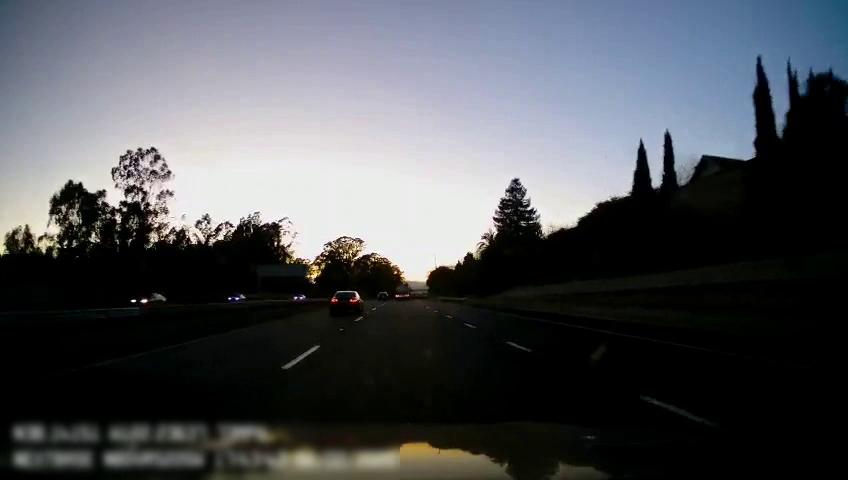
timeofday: Dusk/Dawn/Twilight
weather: Sunny
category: Drivable Space
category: Vehicles | Car
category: Vehicles | Car
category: Vehicles | Other LV
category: Vehicles | Car
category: Vehicles | Car
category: Vehicles | Car
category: Lanes | Alternate Lane
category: Lanes | Alternate Lane
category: Lanes | Alternate Lane
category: Lanes | Alternate Lane